Interaction volume radius: 10 \u00c5
Interaction volume height: 10 \u00c5
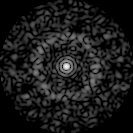
Disorder parameter: 0.8487